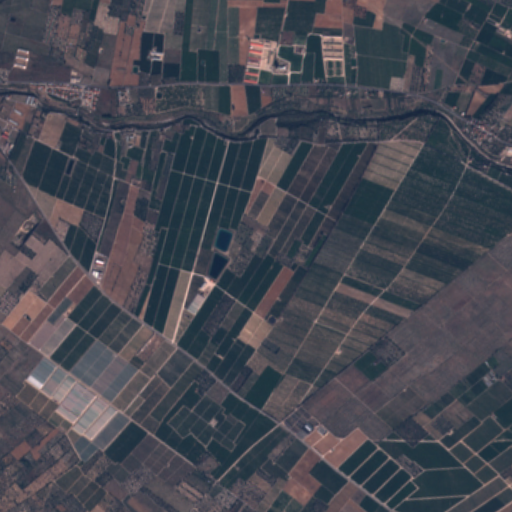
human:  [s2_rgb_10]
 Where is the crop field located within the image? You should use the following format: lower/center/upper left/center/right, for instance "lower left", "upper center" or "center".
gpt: The crop field is located in the upper center of the image.
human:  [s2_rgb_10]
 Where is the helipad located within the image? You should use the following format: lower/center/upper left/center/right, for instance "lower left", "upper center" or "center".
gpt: The helipad is located in the upper left of the image.
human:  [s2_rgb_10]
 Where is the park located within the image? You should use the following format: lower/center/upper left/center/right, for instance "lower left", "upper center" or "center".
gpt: The park is located in the upper left of the image.
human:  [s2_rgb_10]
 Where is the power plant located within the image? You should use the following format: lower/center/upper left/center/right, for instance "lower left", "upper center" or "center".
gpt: There is no power plant in the image.